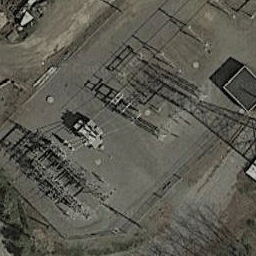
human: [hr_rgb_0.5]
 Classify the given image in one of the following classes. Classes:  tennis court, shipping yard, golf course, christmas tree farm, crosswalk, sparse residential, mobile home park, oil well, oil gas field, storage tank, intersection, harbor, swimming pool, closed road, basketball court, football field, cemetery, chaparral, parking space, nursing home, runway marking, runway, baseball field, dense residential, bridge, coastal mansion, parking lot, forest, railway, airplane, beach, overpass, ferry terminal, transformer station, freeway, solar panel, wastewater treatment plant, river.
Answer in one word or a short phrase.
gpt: transformer station